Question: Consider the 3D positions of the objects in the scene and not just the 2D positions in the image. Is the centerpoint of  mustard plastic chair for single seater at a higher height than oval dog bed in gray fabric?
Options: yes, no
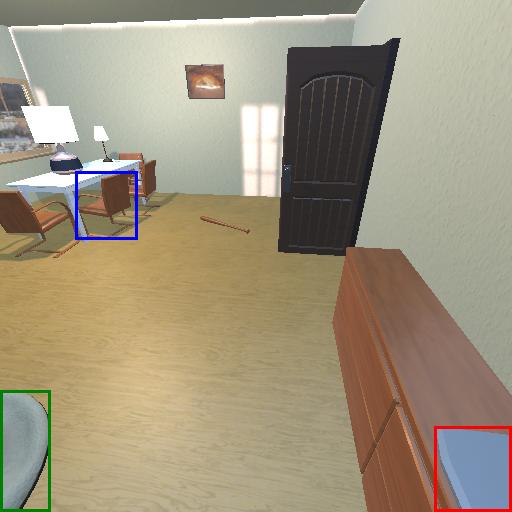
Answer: yes